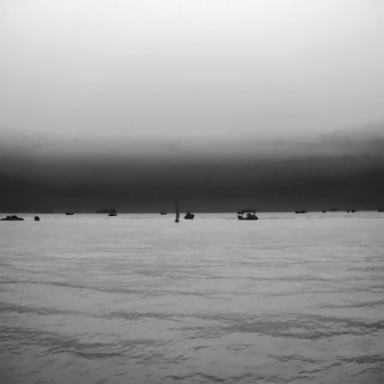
There are six bulk_carriers in the infrared image.